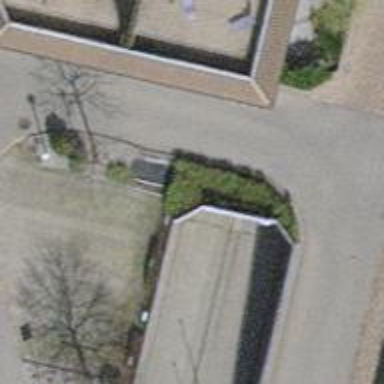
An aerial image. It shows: Parking entrance.